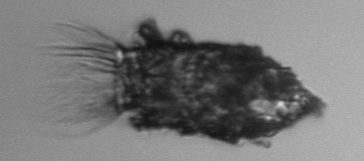
Label: Tintinnopsis